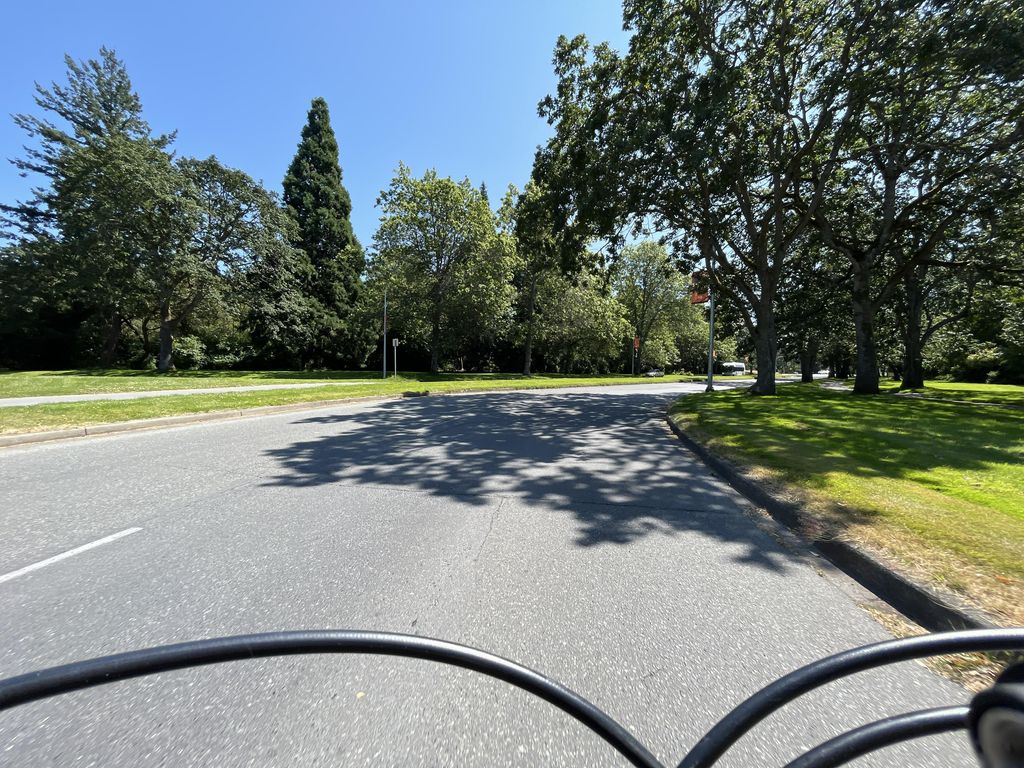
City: victoria